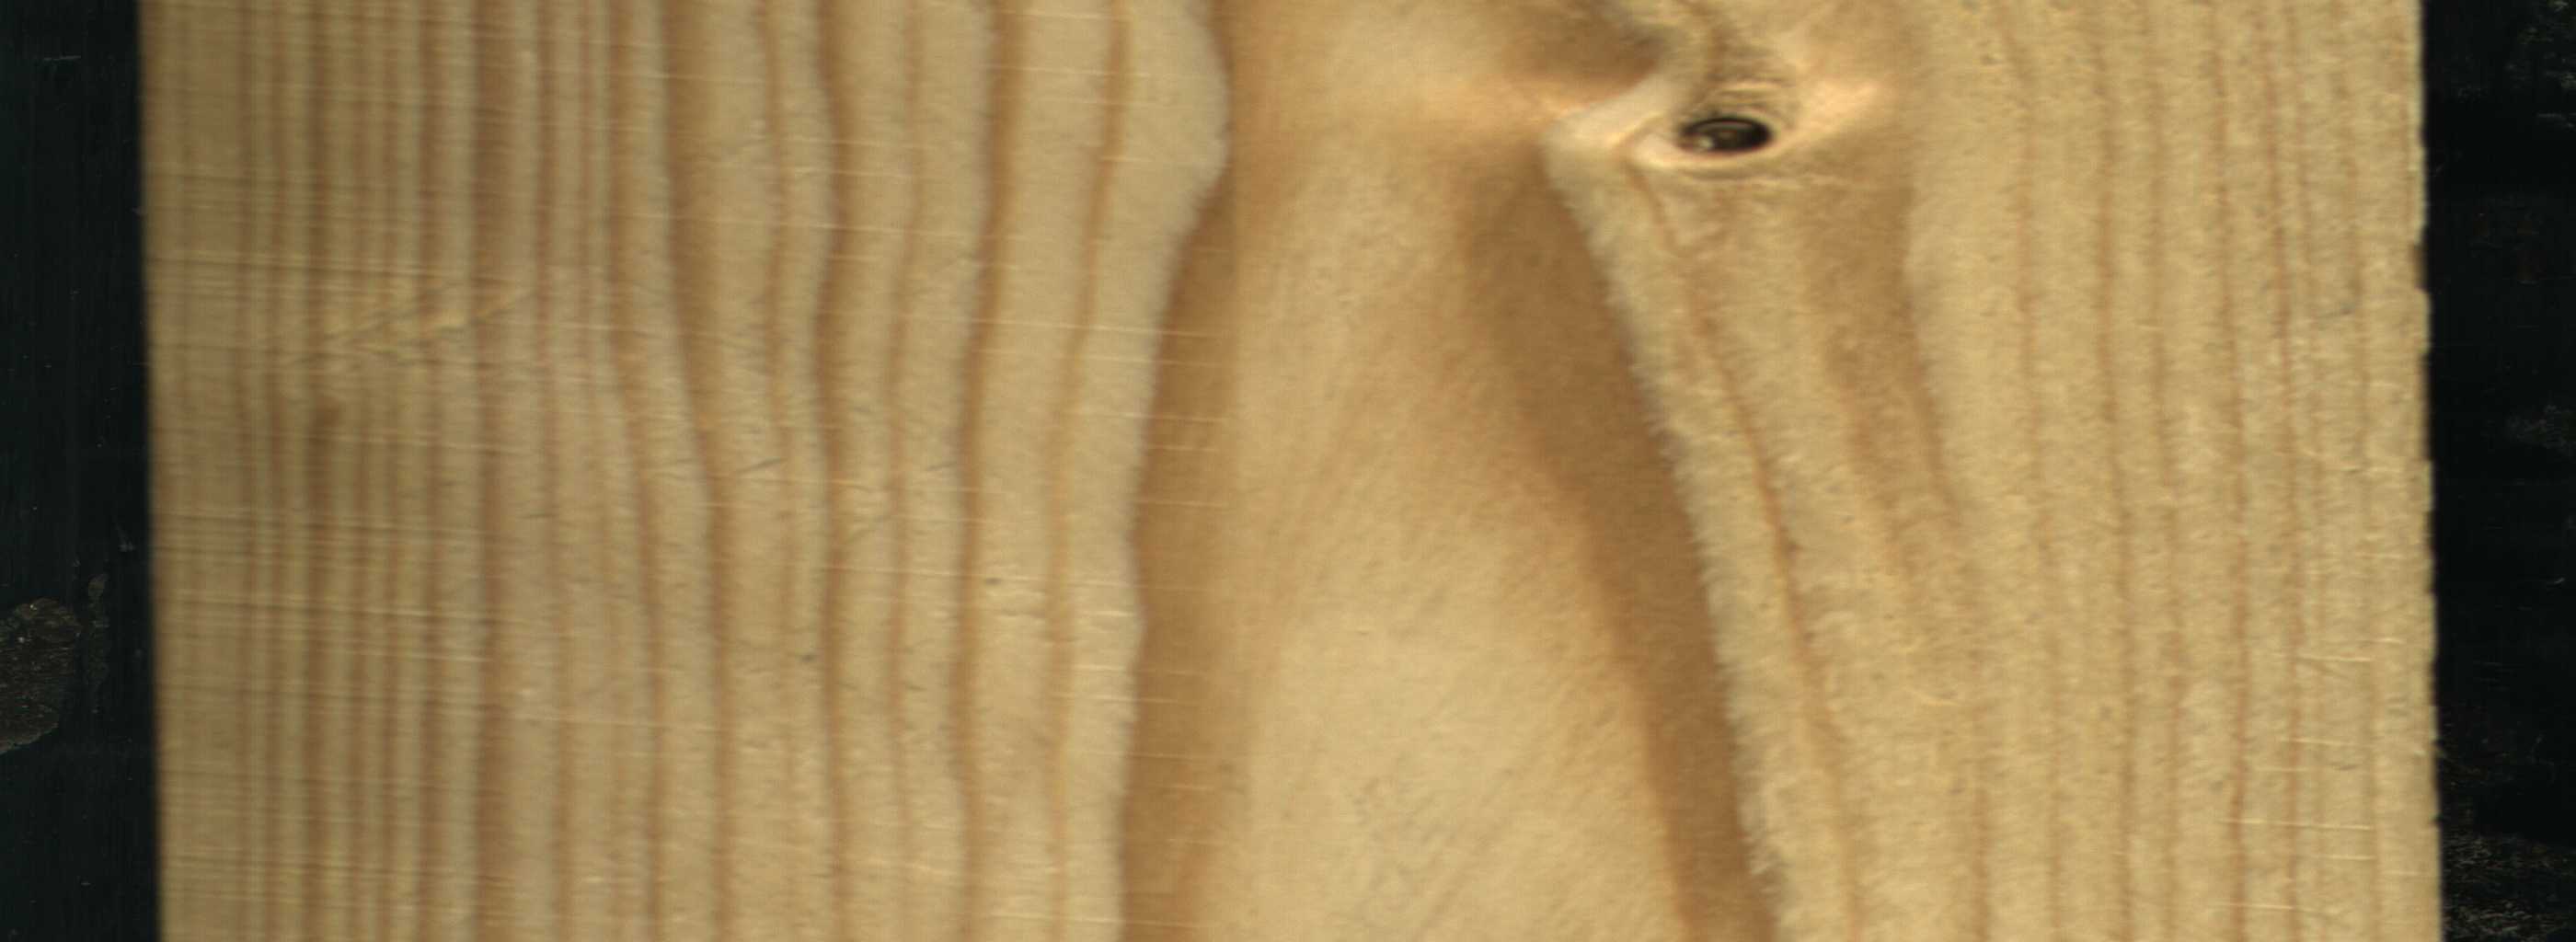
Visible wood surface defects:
Dead_Knot